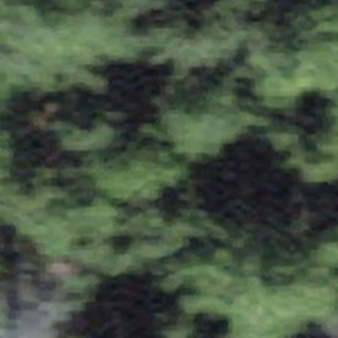
Label: other